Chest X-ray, PA view. Patient: 51 years old, sex F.
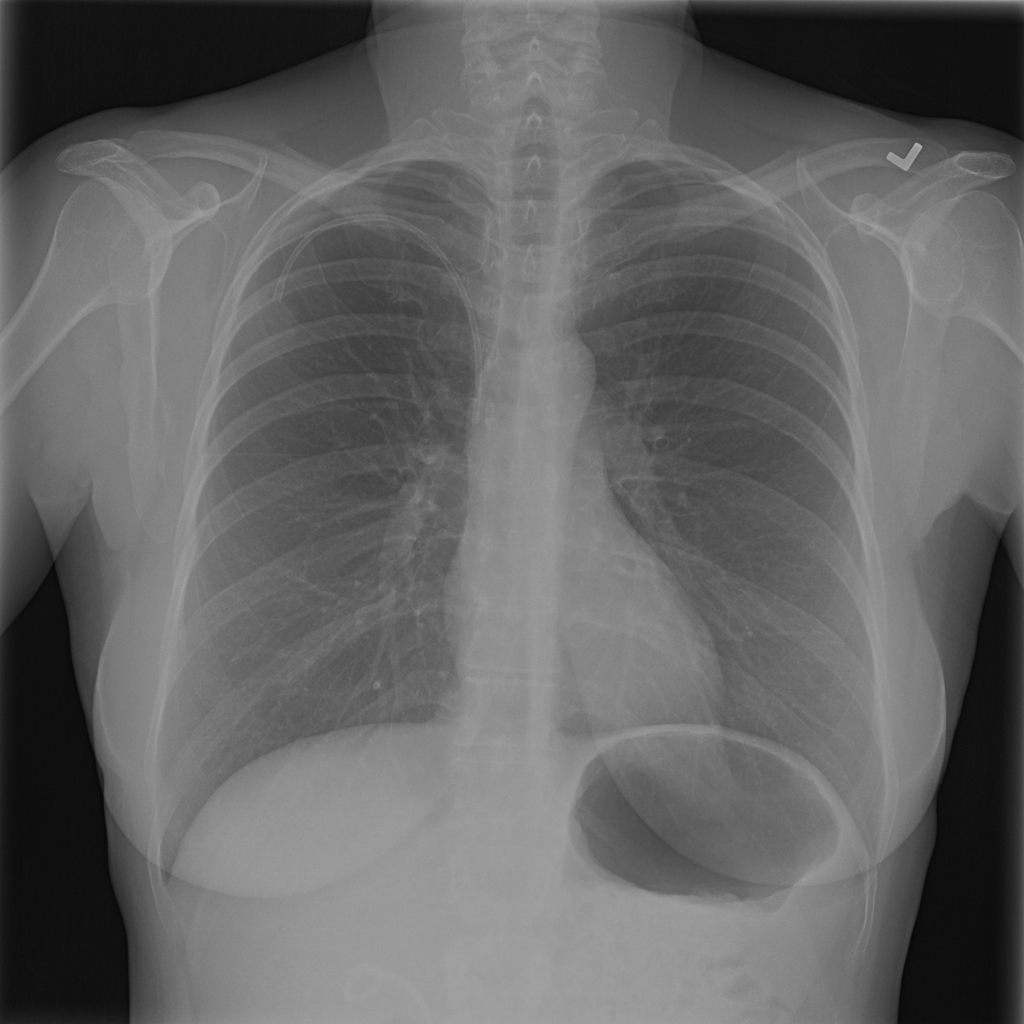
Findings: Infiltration